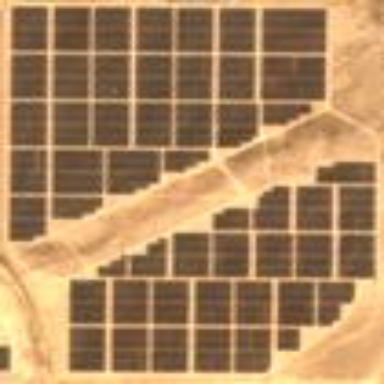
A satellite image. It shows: Solar power plant with photovoltaic technology surrounded by fence.